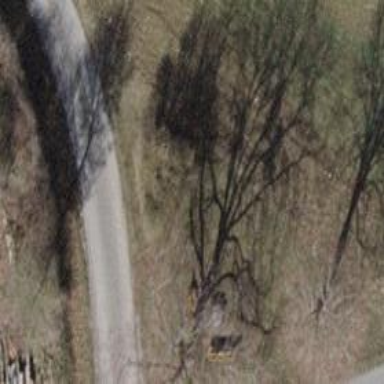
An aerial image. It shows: Brown bench.